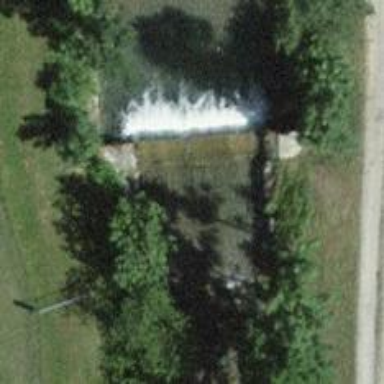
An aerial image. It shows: Weir along the waterway.